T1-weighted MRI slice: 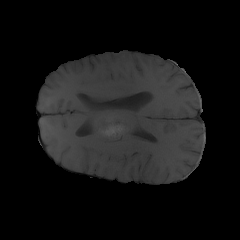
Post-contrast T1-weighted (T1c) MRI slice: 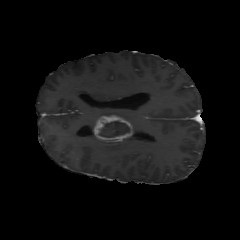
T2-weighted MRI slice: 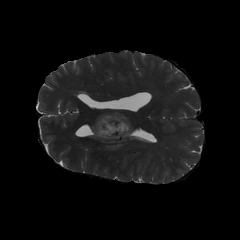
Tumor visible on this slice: yes